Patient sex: M
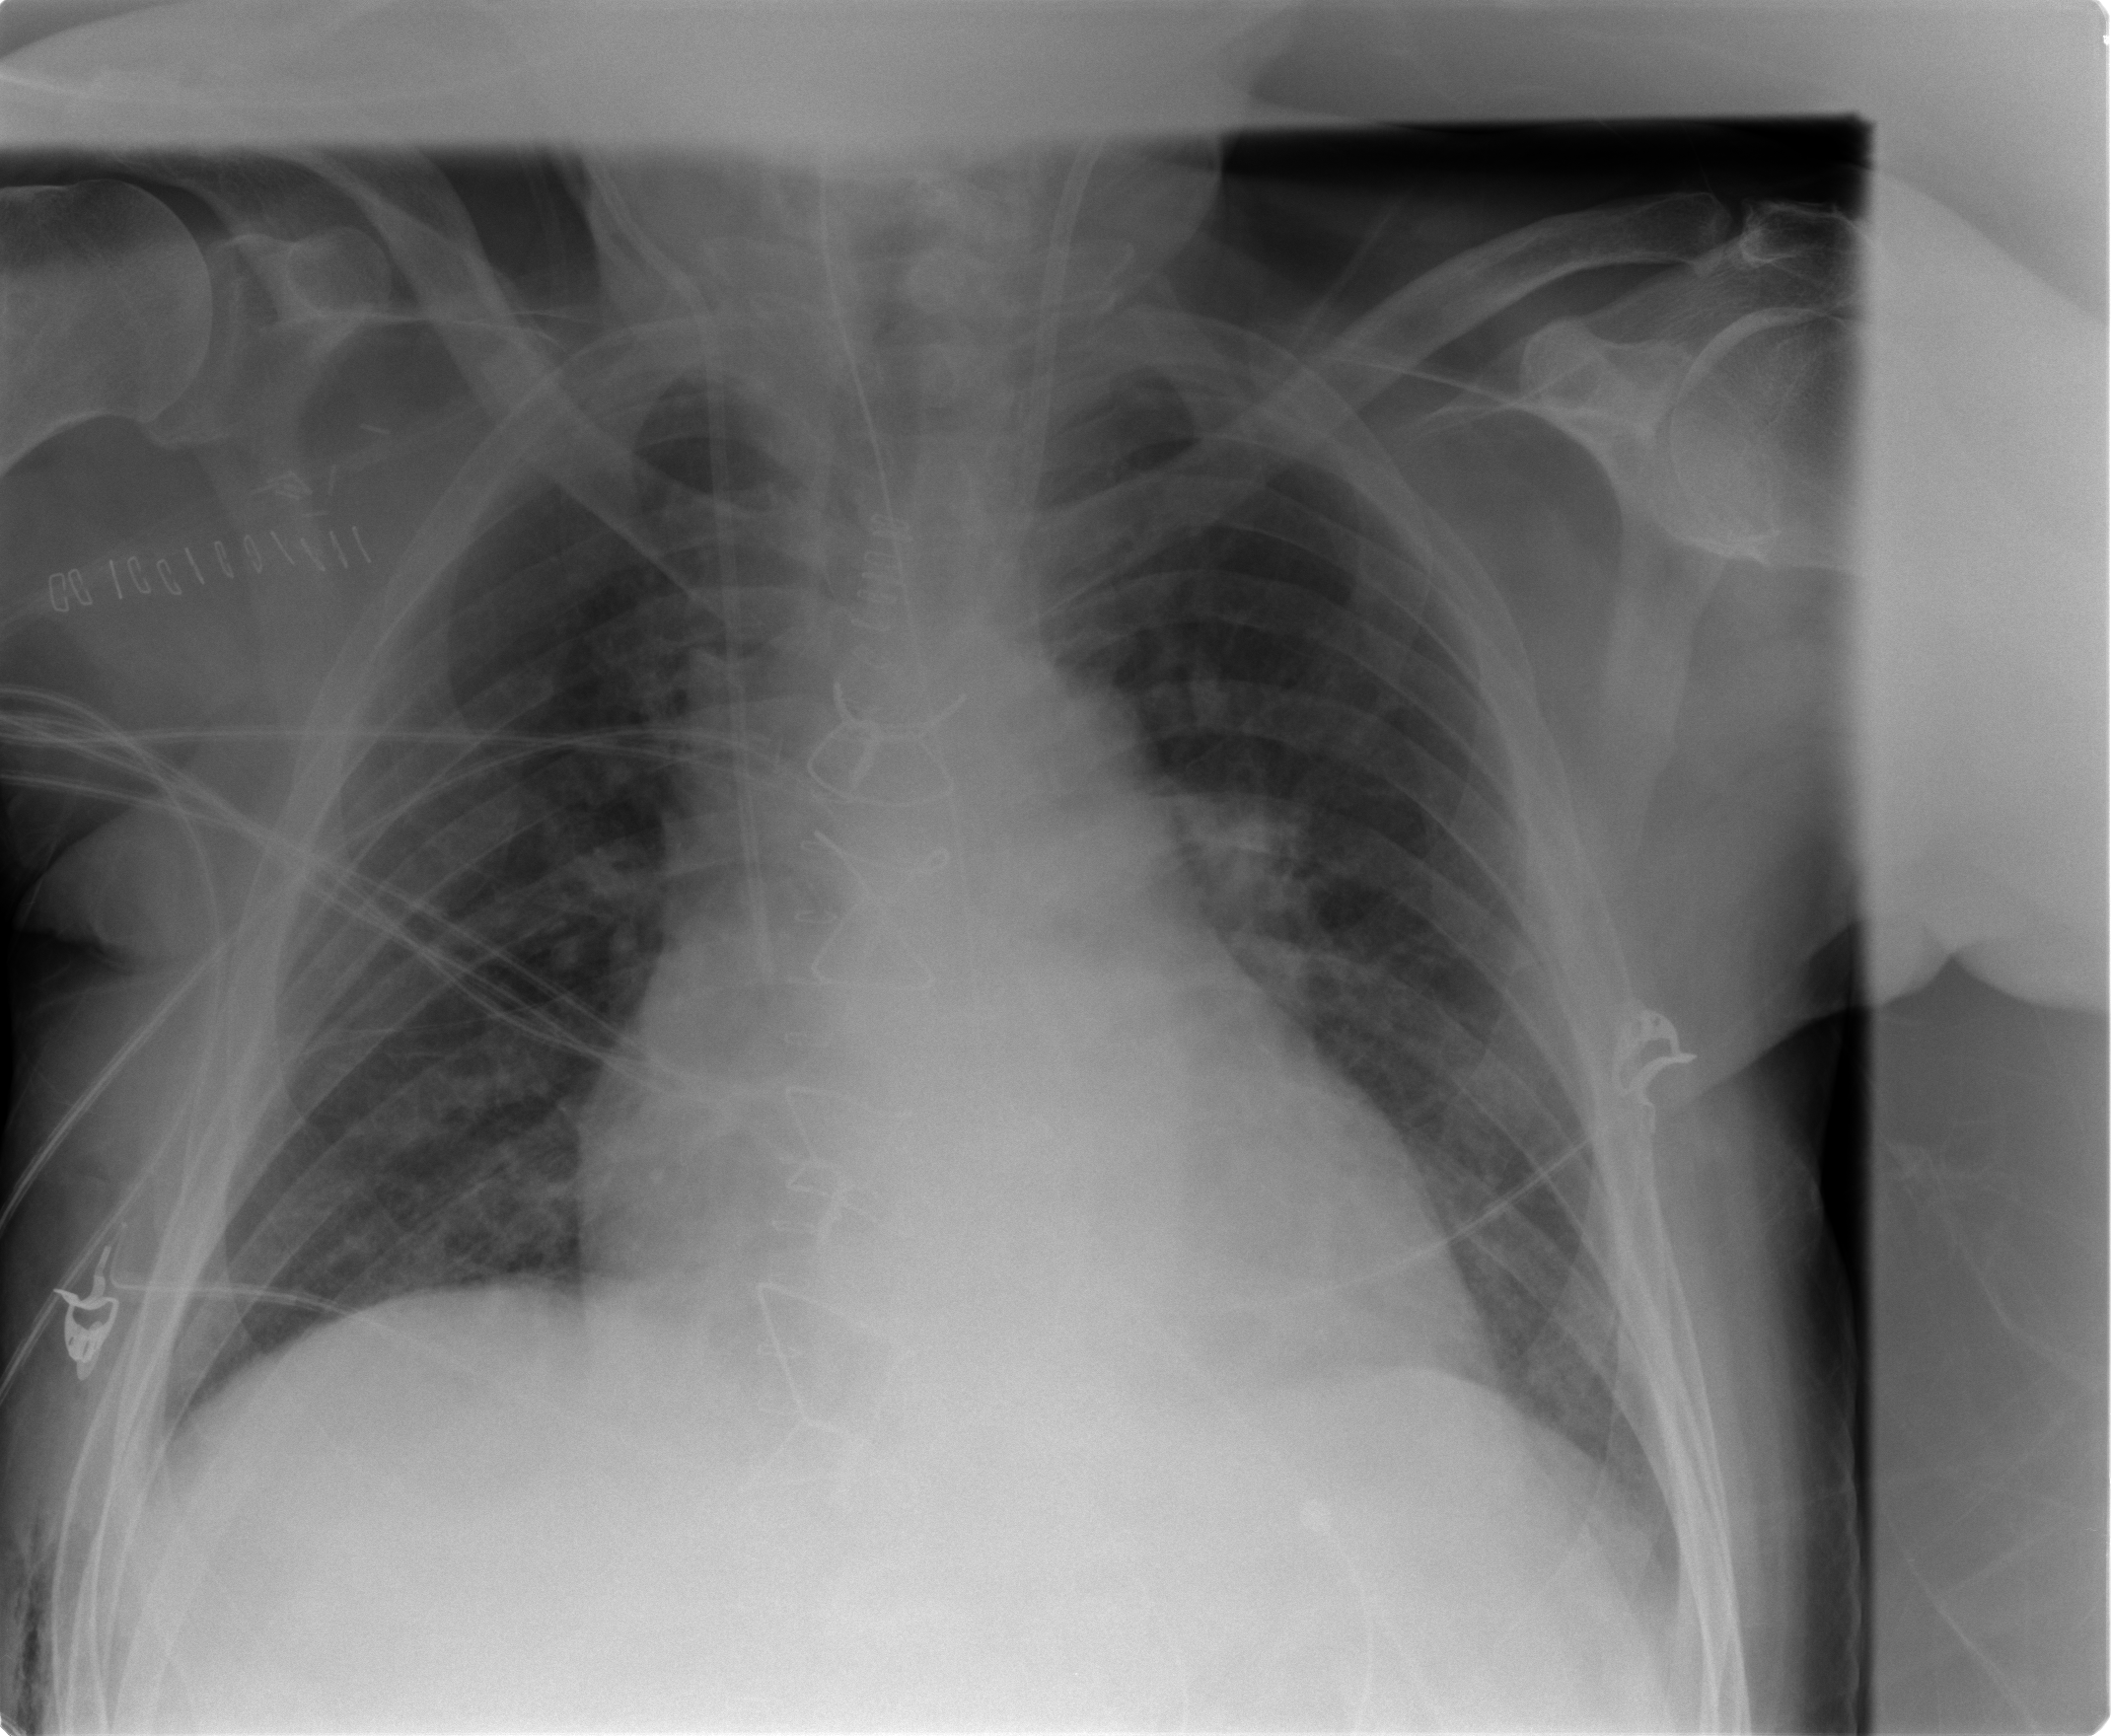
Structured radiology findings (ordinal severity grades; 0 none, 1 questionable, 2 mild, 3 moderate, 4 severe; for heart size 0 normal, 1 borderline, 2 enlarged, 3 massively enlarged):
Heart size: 2
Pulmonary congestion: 2
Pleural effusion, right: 0
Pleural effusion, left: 0
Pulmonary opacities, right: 0
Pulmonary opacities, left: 0
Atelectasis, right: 0
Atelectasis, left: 0